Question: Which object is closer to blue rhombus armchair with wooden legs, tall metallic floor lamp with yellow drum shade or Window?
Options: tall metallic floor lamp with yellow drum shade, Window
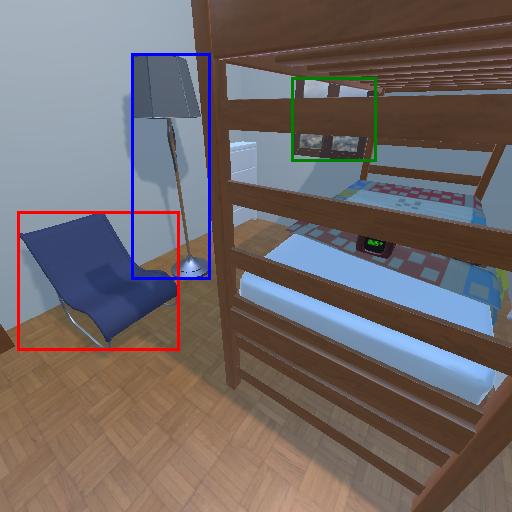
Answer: tall metallic floor lamp with yellow drum shade